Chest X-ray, PA view. Patient: 62 years old, sex M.
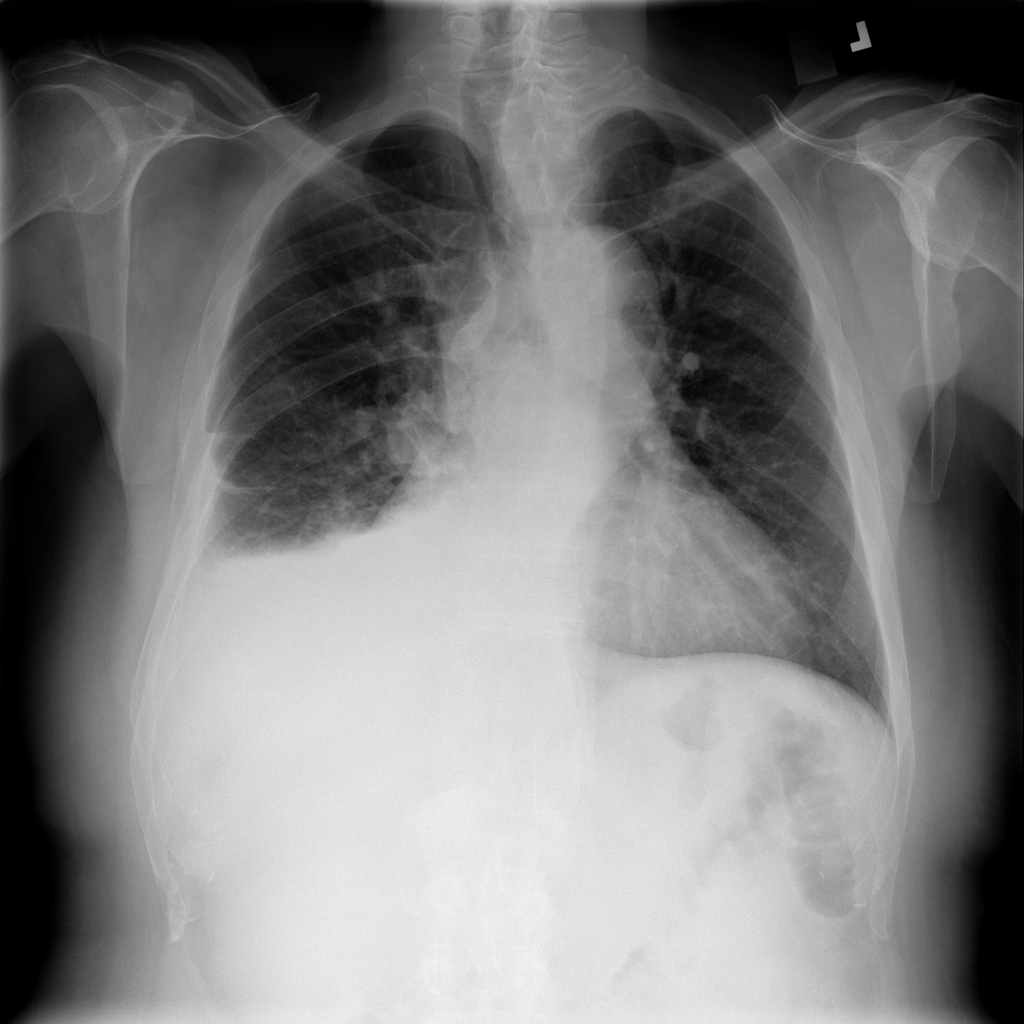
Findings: Atelectasis, Consolidation, Effusion